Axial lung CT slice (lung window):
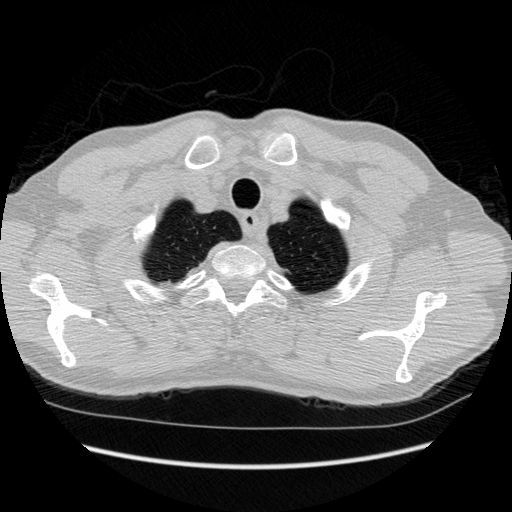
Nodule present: no